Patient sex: F
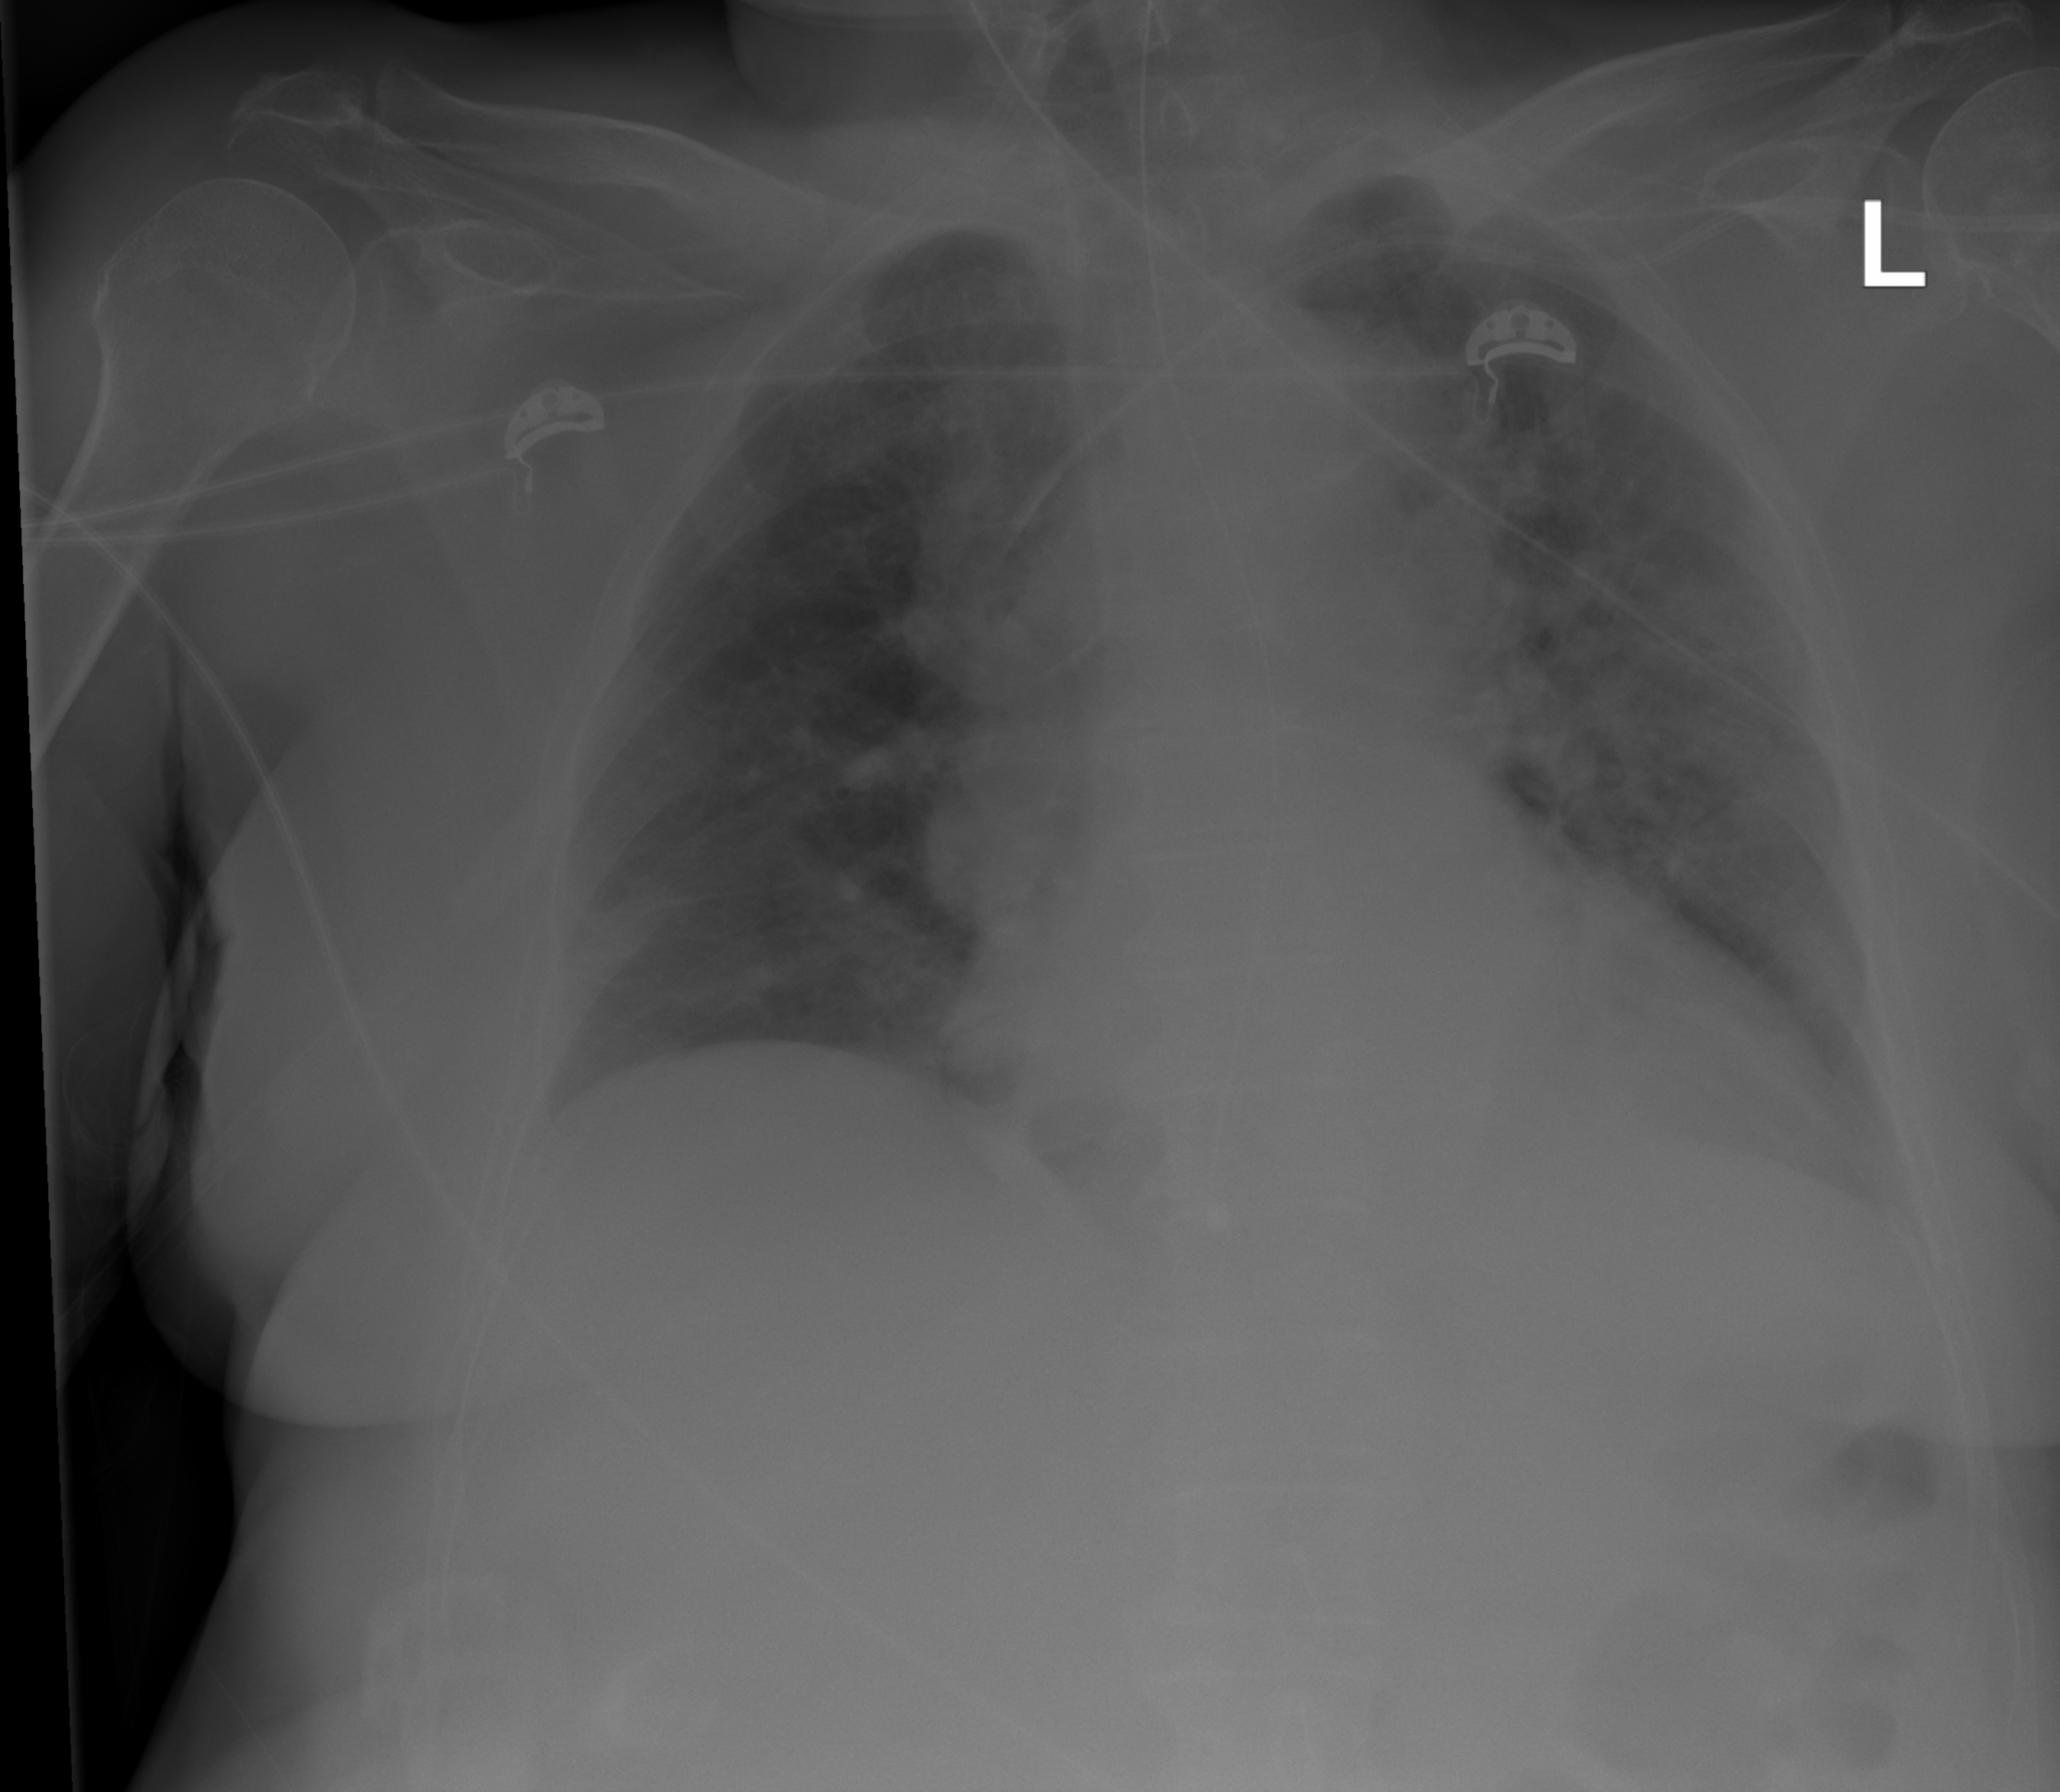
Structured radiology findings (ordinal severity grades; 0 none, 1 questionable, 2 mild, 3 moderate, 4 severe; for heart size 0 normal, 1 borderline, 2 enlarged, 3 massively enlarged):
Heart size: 2
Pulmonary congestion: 3
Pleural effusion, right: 1
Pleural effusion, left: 2
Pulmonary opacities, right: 2
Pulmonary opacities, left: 3
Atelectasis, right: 2
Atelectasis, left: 3